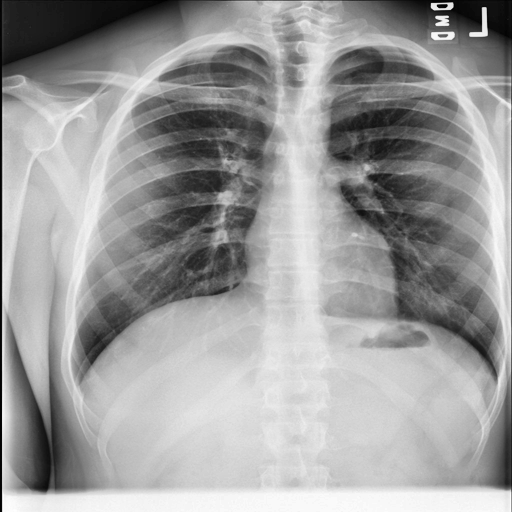
Finding: NORMAL